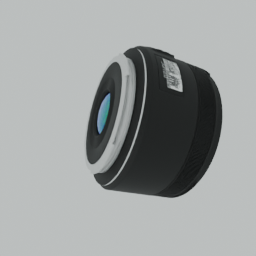
Label: tools